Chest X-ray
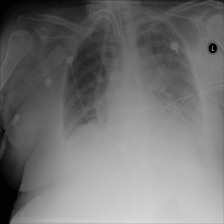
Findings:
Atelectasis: negative
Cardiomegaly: negative
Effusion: positive
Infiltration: negative
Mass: negative
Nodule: negative
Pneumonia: negative
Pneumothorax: negative
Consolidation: negative
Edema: negative
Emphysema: negative
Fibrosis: negative
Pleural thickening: negative
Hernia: negative